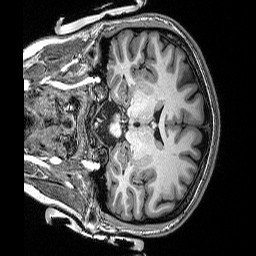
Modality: T1w
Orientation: coronal